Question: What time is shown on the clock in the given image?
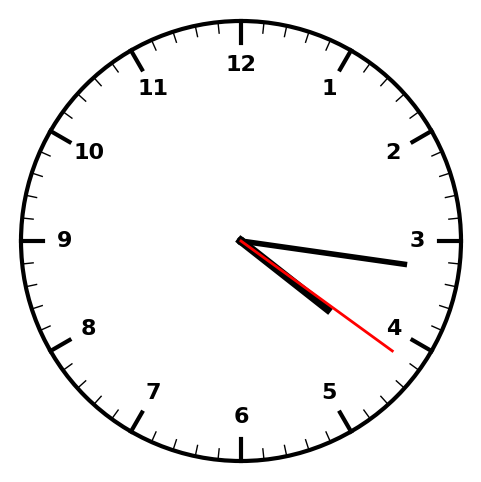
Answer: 04:16:21